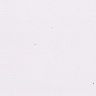
Metastatic tissue present: no